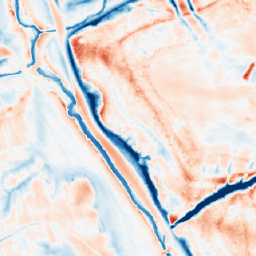
Category: edge_preserving
Decomposition family: guided
Decomposition parameters: radius: 8
eps: 0.01
Upsampling method: nearest
Upsampling parameters: scale: 2
Upsampling scale: 2